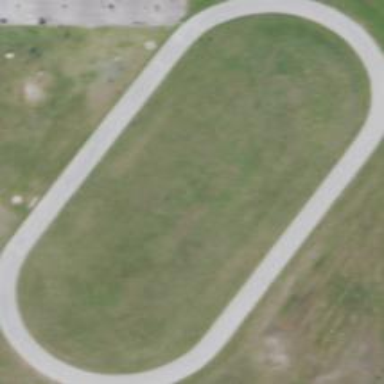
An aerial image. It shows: Track in leisure land.